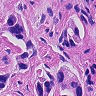
Metastatic tissue present: yes